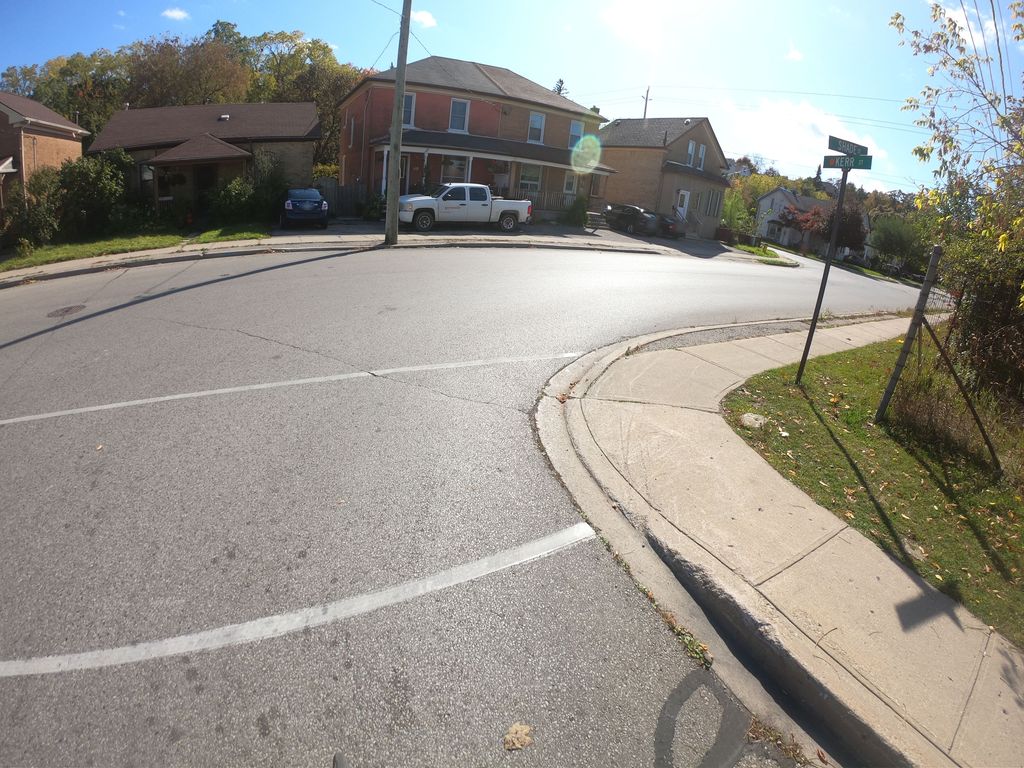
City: kitchener-waterloo